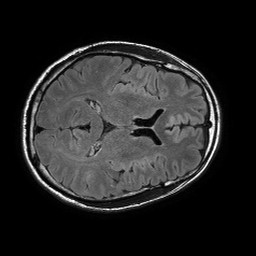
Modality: FLAIR
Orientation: axial
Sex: male
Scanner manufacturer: philips
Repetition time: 11 s
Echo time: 0.125 s